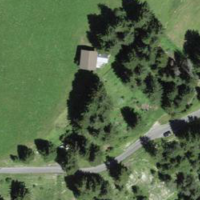
EUNIS habitat code: 43
Species observed at this site:
Ophrys insectifera
Pilosella officinarum
Epipactis atrorubens